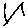
Label: line